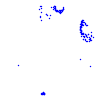
Particle: kaon